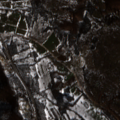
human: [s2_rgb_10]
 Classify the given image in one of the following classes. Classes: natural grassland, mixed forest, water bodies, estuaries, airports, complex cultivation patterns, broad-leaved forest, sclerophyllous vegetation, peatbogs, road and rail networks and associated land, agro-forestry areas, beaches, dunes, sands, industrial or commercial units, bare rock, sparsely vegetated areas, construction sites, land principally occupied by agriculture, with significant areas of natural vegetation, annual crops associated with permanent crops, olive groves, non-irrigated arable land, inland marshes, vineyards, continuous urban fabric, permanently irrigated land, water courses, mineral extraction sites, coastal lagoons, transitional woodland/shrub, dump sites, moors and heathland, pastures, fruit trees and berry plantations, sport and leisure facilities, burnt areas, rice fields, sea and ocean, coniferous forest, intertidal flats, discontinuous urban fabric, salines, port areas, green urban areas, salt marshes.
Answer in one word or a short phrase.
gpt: pastures, land principally occupied by agriculture, with significant areas of natural vegetation, broad-leaved forest, transitional woodland/shrub